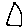
Label: triangle